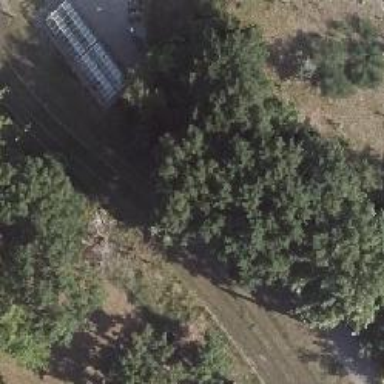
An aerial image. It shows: Abandoned railway.